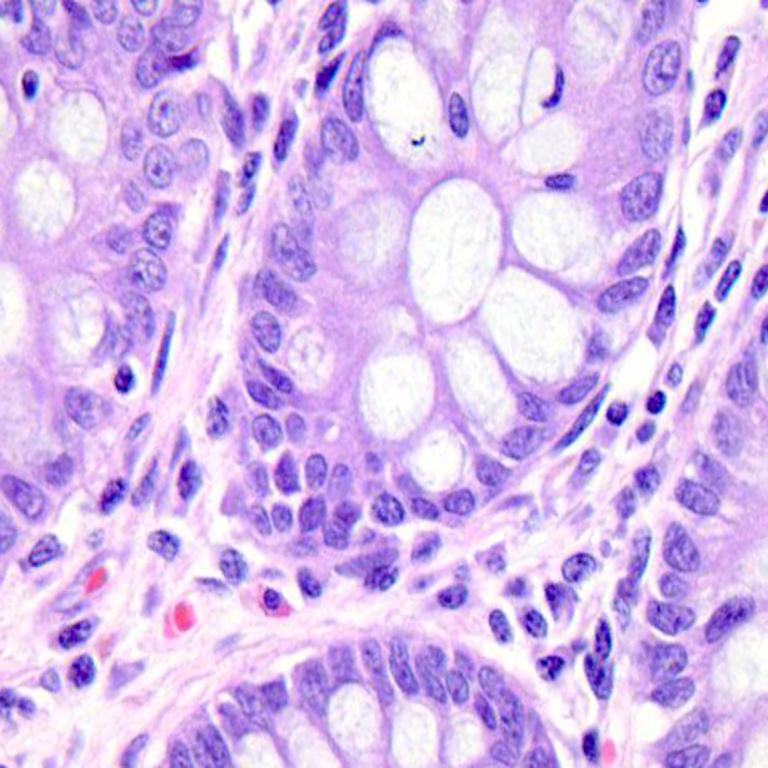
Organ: colon
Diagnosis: benign